Question: Hello there I'm having a problem I can't find a solution, in my laptop everything works fine, but on server it gives me this error: "
> System.InvalidCastException: Specified cast is not valid. at
System.Data.DataRowExtensions.UnboxT'1.ValueField(Object value) at
System.Data.DataRowExtensions.Field<URL>
at Blue.Adesao.GetAdesoes(SqlConnection conexao, SqlTransaction trans)
at listagem_form_obras.GetAdesoes()"
'''
public static DataTable GetAdesoes ( SqlConnection conexao, SqlTransaction trans ) {
SqlCommand comando;
String sql;
sql = "SELECT id, data_criacao, nome, nif, telefone, email, valido " +
"FROM forms_adesao_entidade ";
comando = new SqlCommand(sql, conexao, trans);
SqlDataAdapter dtadapter = new SqlDataAdapter(comando);
DataTable dt = new DataTable();
dtadapter.Fill(dt);
dt.Columns.Add("dataFormatada", System.Type.GetType("System.String"));
dt.Columns.Add(new DataColumn("validacao", System.Type.GetType("System.String")));
foreach(DataRow r in dt.Rows) {
int valido = (int)r.Field<int>("valido");
r["validacao"] = Adesao.GetValidacao(valido, conexao);
r["dataFormatada"] = Utilidades.FormatarData(r.Field<DateTime>("data_criacao"));
}
return dt;
}
public static string GetValidacao ( int IDValido, SqlConnection conexao ) {
string sql = "";
DataTable dt = new DataTable();
sql = "SELECT [designacao] FROM [forms_estados] WHERE id=@IDValido";
SqlCommand comando = new SqlCommand(sql, conexao);
comando.Parameters.Add(new SqlParameter("@IDValido", SqlDbType.Int));
comando.Parameters["@IDValido"].Value = IDValido;
SqlDataAdapter dtadapter = new SqlDataAdapter(comando);
dtadapter.Fill(dt);
return dt.Rows[0].Field<string>("designacao");
}
'''
Database
in front-end I have a simple gridview.
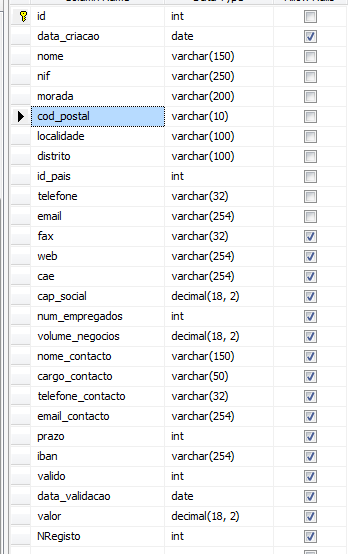
Answer: The line 'int valido = (int)r.Field<int>("valido");' is causing the error, right?
Your database allows this field to be nullable. So this may be the problem. When you encounter a record with a null-valido, the cast isn't possible.
You could try something like the following:
'''
foreach(DataRow r in dt.Rows)
{
int valido = r.IsNull("valido") ? 0 : r.Field<int>("valido");
r["validacao"] = Adesao.GetValidacao(valido, conexao);
r["dataFormatada"] = Utilidades.FormatarData(r.Field<DateTime>("data_criacao"));
}
'''